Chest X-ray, AP view. Patient: 52 years old, sex F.
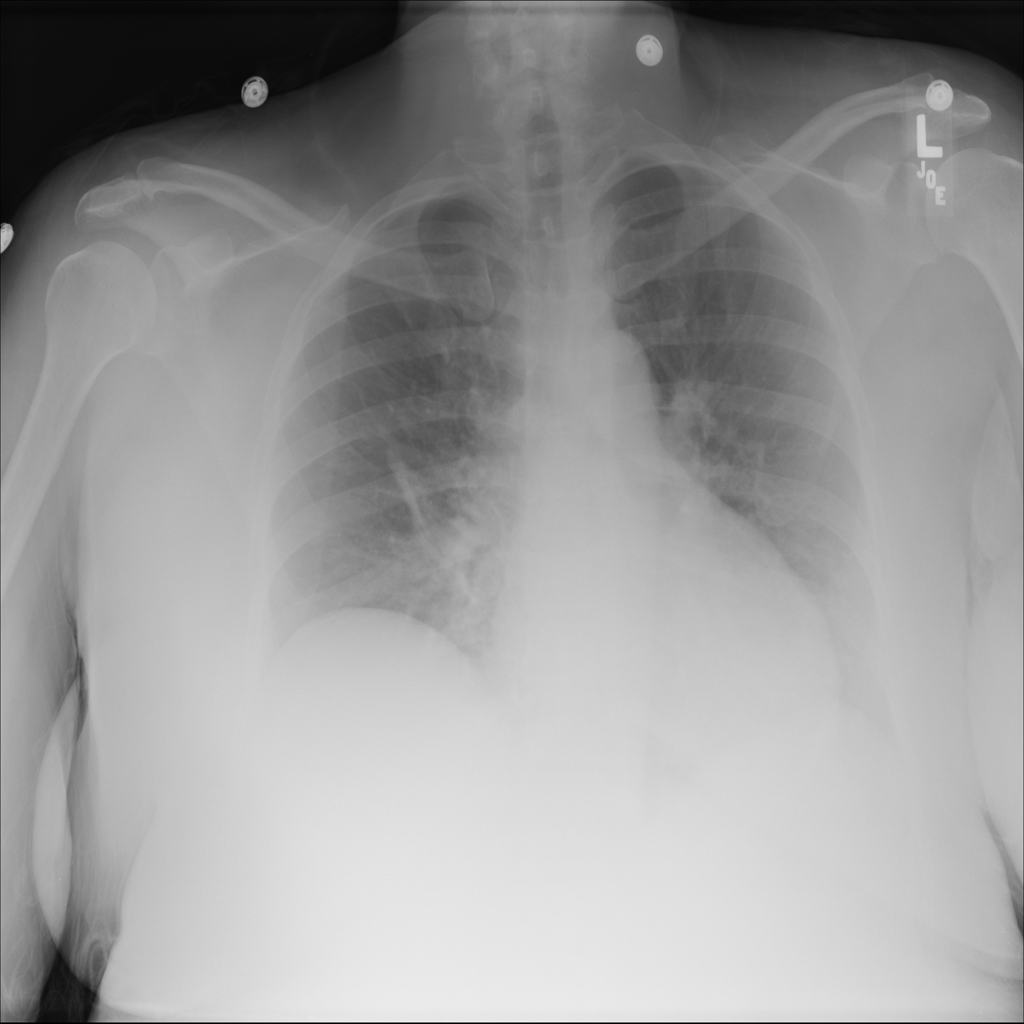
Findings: Atelectasis